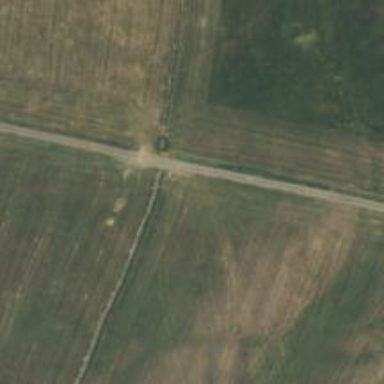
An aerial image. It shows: Culvert tunnel.